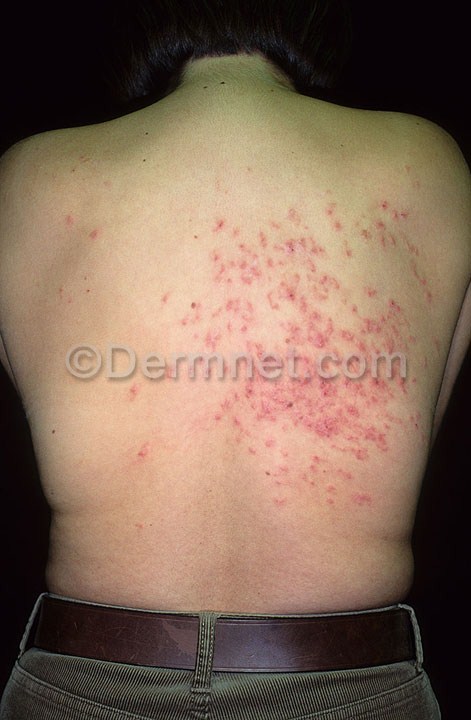
Disease: Tinea Ringworm Candidiasis and other Fungal Infections